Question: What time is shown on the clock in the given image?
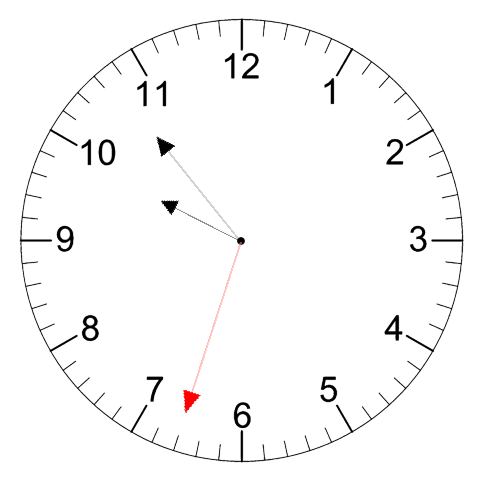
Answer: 09:53:33